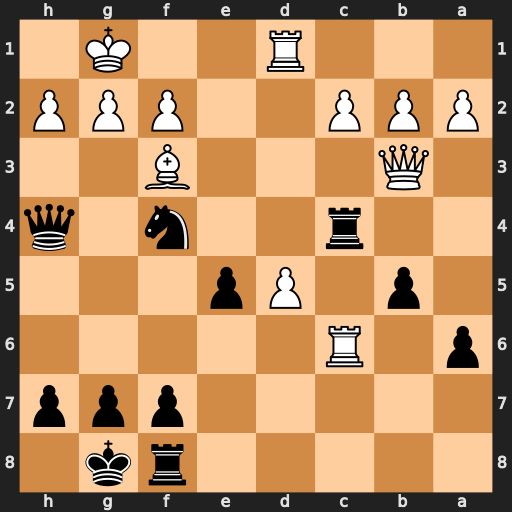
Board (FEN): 5rk1/5ppp/p1R5/1p1Pp3/2r2n1q/1Q3B2/PPP2PPP/3R2K1
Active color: b
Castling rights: -
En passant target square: -
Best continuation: e4 g3 Qh3 Rxc4 bxc4